Question: I'm using GitHub pages and I have an issue with embeding videos: the video dispkay an error message when I click play and below my html code:
'''
<div class="row video">
<iframe id="video" width="560" height="315" src="https://www.youtube.com/embed/{% "eBzTCbGnlWo" %}" frameborder="0" allow="autoplay; encrypted-media"
allowfullscreen></iframe>
</div>
'''
Please help me to solve this issue, below is a screenshot:

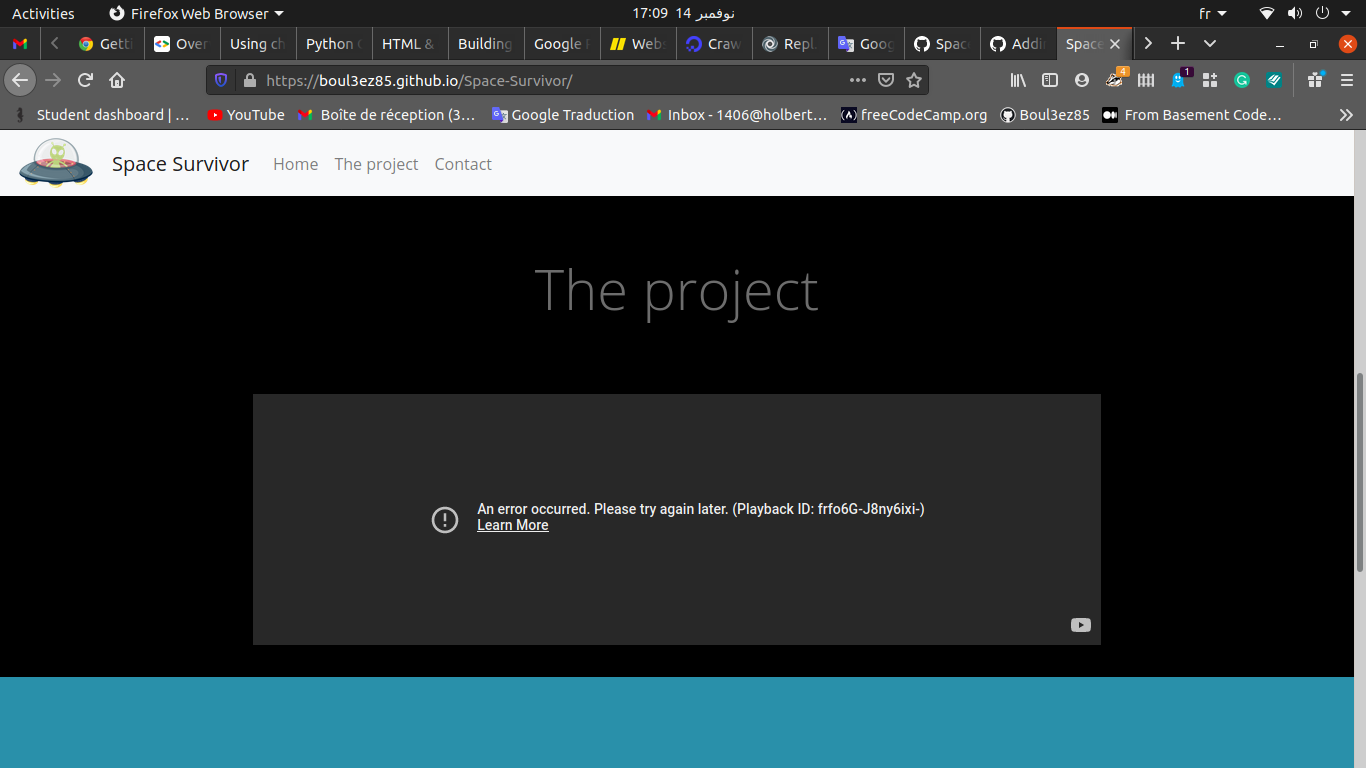
Answer: It's true that the 'readme.md' itself cannot have embedded videos but a 'GitHub.io' page is allowed to. Here I have an old <URL> still working today, proving that GitHub does allow videos.
:
Replace your line:
'''
<iframe id="video" width="560" height="315" src="https://www.youtube.com/embed/{% "eBzTCbGnlWo" %}" frameborder="0" allow="autoplay; encrypted-media" allowfullscreen></iframe>
'''
With this modified version:
'''
<iframe id="video" width="560" height="315" src="https://www.youtube.com/embed/LgWX2sPZQsE/" frameborder="0" allow="autoplay; encrypted-media" allowfullscreen=""></iframe>
'''